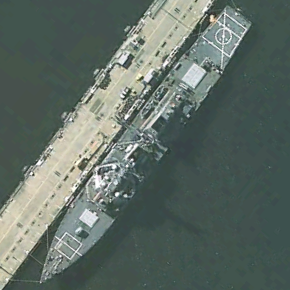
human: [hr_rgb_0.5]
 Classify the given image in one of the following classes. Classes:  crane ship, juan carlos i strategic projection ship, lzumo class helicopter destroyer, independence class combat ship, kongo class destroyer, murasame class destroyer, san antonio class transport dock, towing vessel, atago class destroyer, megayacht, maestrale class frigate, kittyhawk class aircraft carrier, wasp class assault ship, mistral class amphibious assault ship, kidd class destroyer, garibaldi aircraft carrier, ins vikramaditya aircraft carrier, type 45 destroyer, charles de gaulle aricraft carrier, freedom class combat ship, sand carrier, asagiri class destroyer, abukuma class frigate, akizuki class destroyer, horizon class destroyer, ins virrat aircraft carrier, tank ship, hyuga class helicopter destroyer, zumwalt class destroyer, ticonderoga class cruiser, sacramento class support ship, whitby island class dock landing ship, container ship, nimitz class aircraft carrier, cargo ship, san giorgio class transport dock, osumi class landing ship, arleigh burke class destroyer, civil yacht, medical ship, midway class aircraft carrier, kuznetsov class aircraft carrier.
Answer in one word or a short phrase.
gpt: Arleigh Burke class destroyer